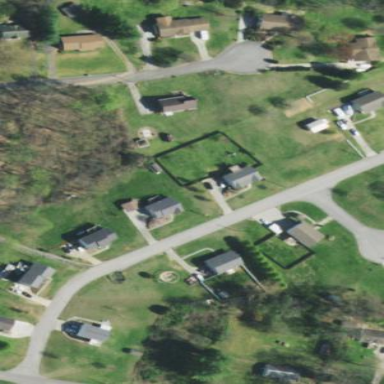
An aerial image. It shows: Residential area consisting of single-family homes.